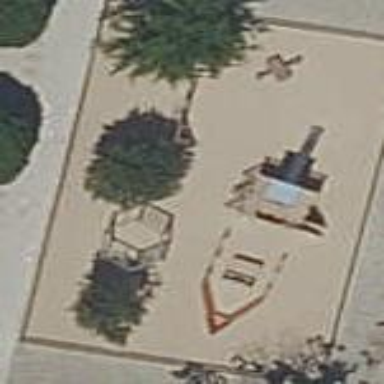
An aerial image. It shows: Playground area for leisure activities on the land.